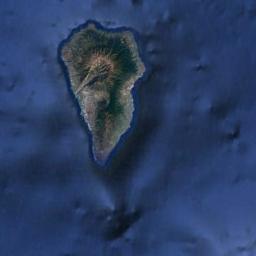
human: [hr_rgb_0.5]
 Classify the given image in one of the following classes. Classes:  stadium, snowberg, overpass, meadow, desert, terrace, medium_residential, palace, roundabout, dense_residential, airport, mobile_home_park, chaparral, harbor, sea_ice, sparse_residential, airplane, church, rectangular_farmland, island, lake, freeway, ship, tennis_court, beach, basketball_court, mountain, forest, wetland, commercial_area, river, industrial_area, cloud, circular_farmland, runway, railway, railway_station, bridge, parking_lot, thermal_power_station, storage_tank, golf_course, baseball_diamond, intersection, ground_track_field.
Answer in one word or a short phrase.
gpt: island